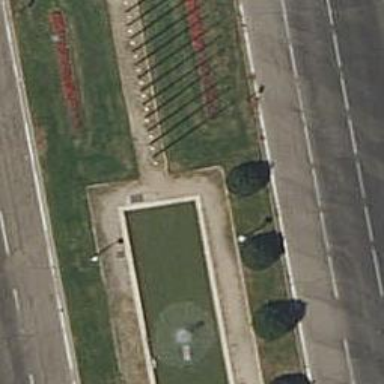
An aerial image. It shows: Flagpole which is man-made.